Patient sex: F
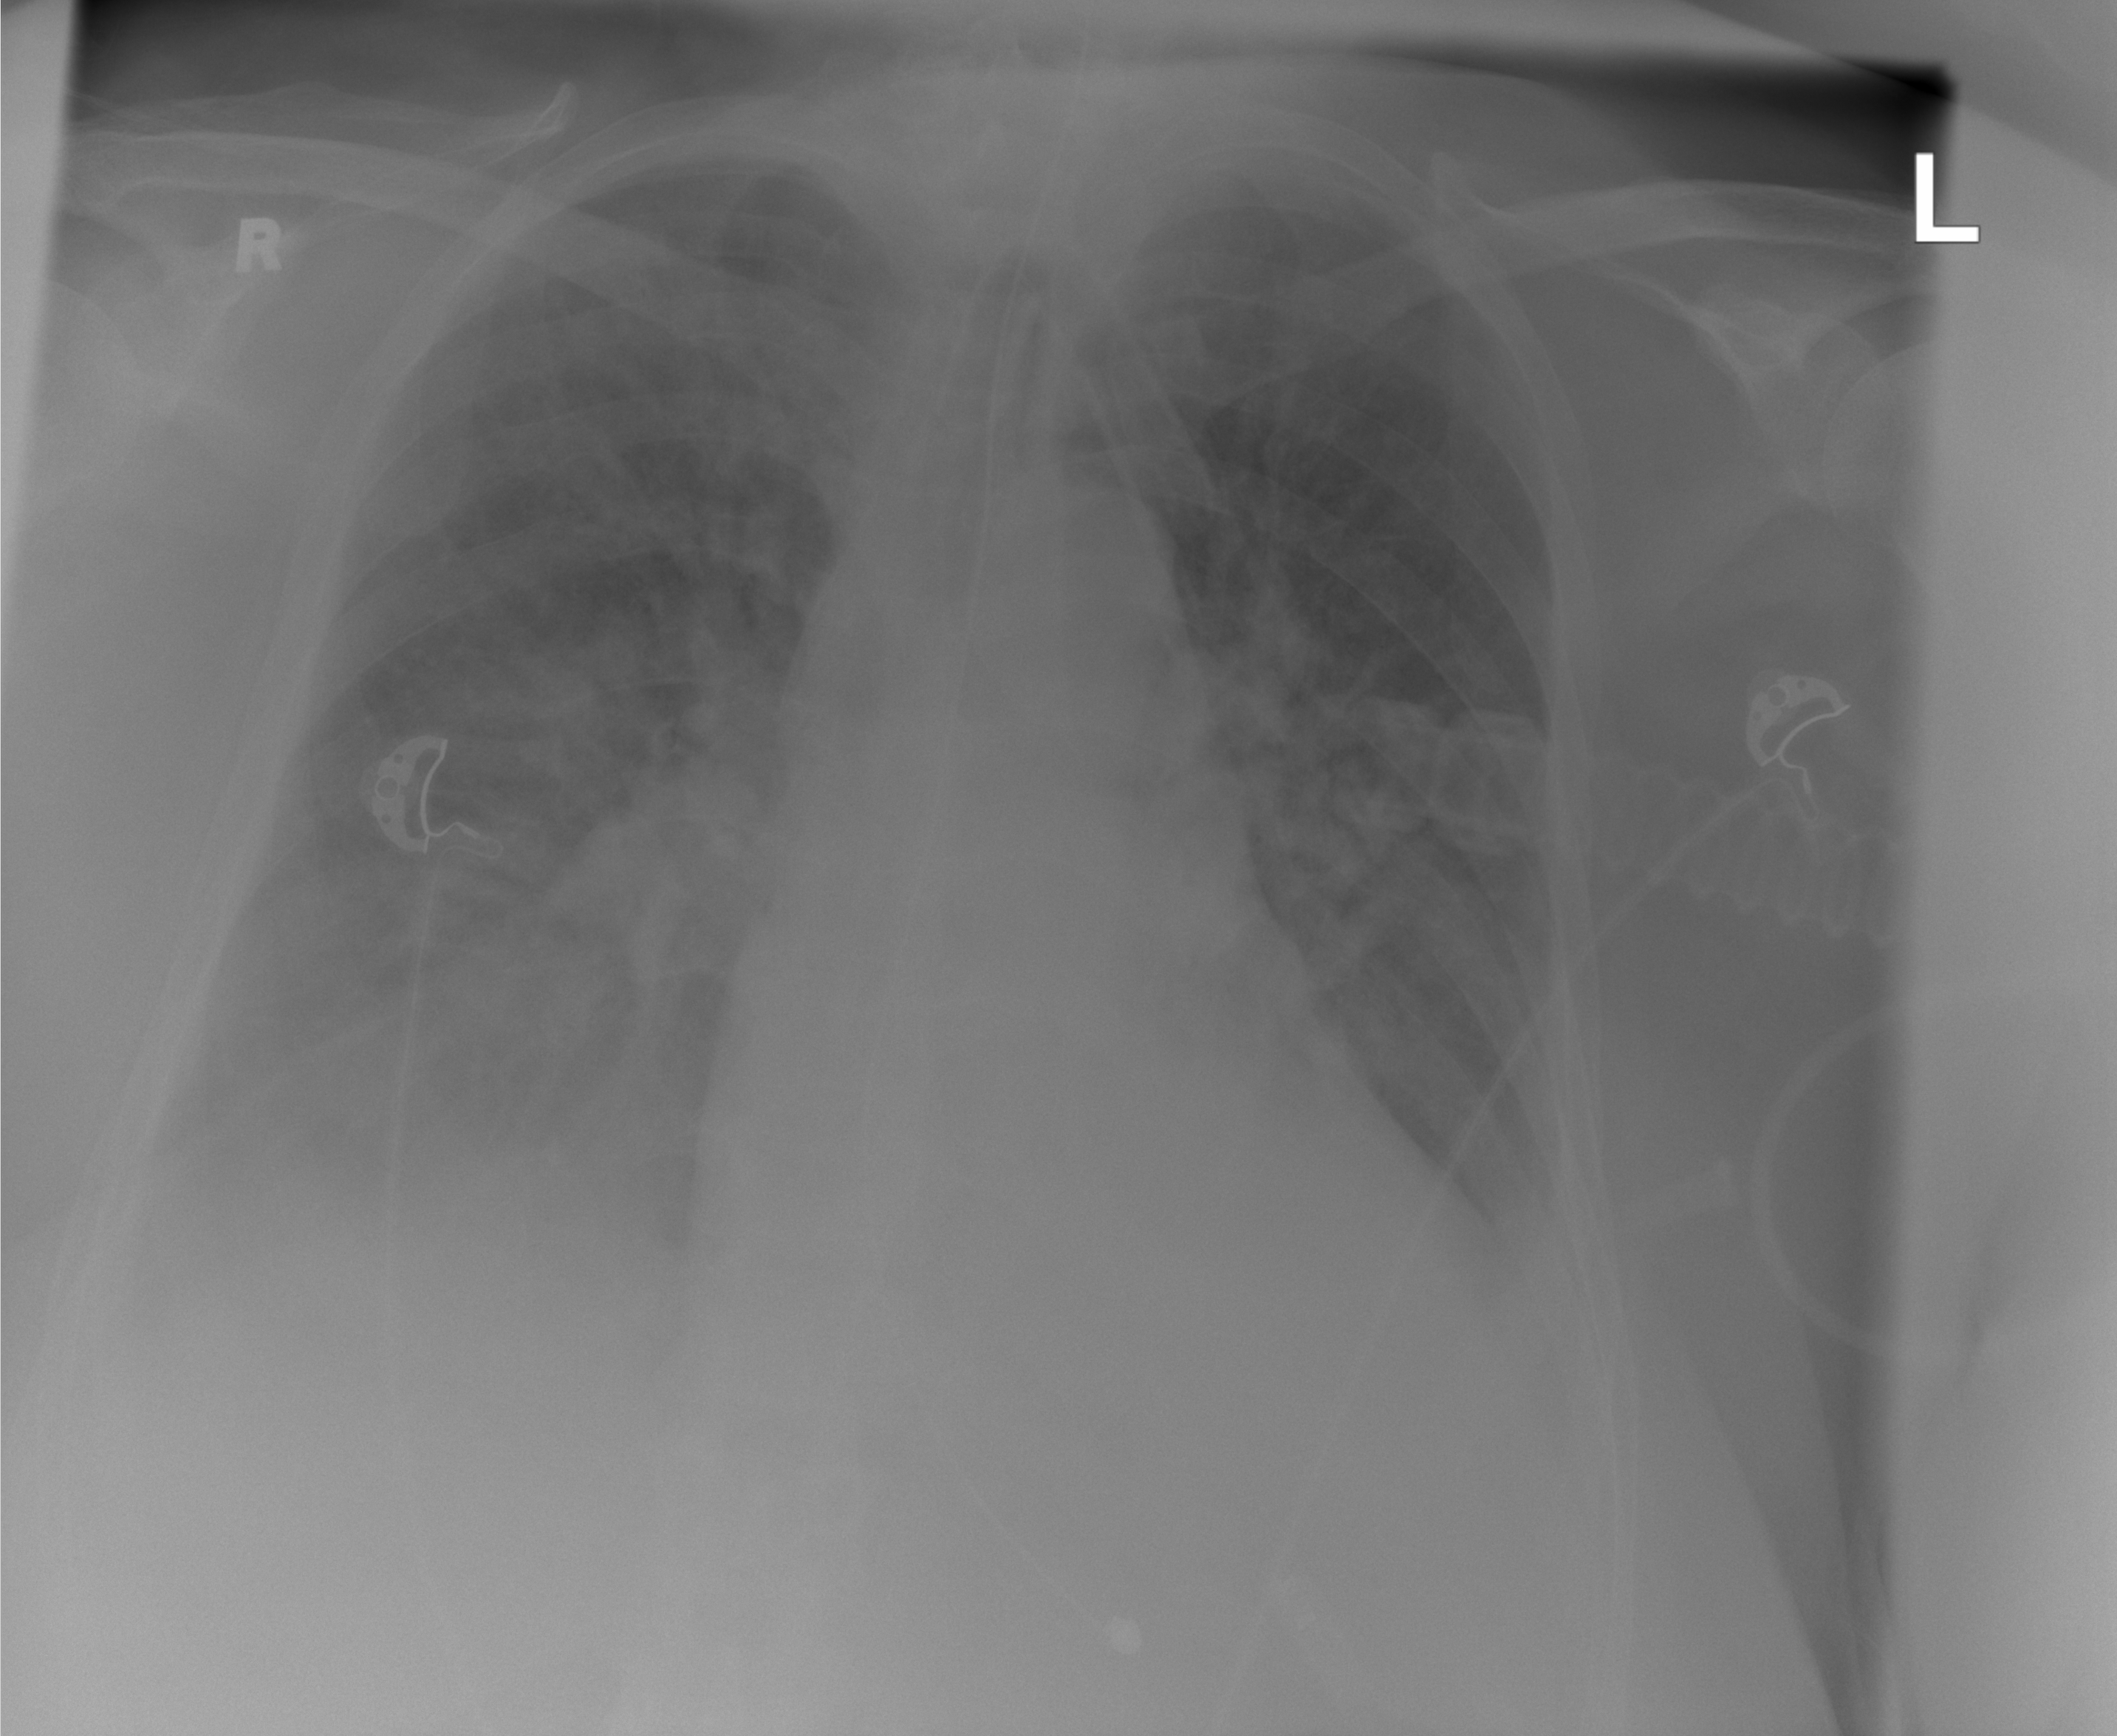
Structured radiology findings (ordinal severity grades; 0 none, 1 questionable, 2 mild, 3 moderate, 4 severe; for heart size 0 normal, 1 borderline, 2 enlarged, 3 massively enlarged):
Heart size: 2
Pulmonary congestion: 3
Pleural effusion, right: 2
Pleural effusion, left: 2
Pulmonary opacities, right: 2
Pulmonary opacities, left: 2
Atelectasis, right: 2
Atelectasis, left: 2